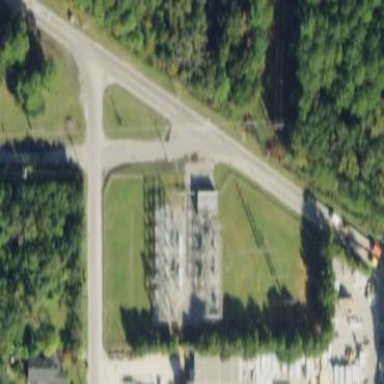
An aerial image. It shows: Outdoor distribution level power substation.